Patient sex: M
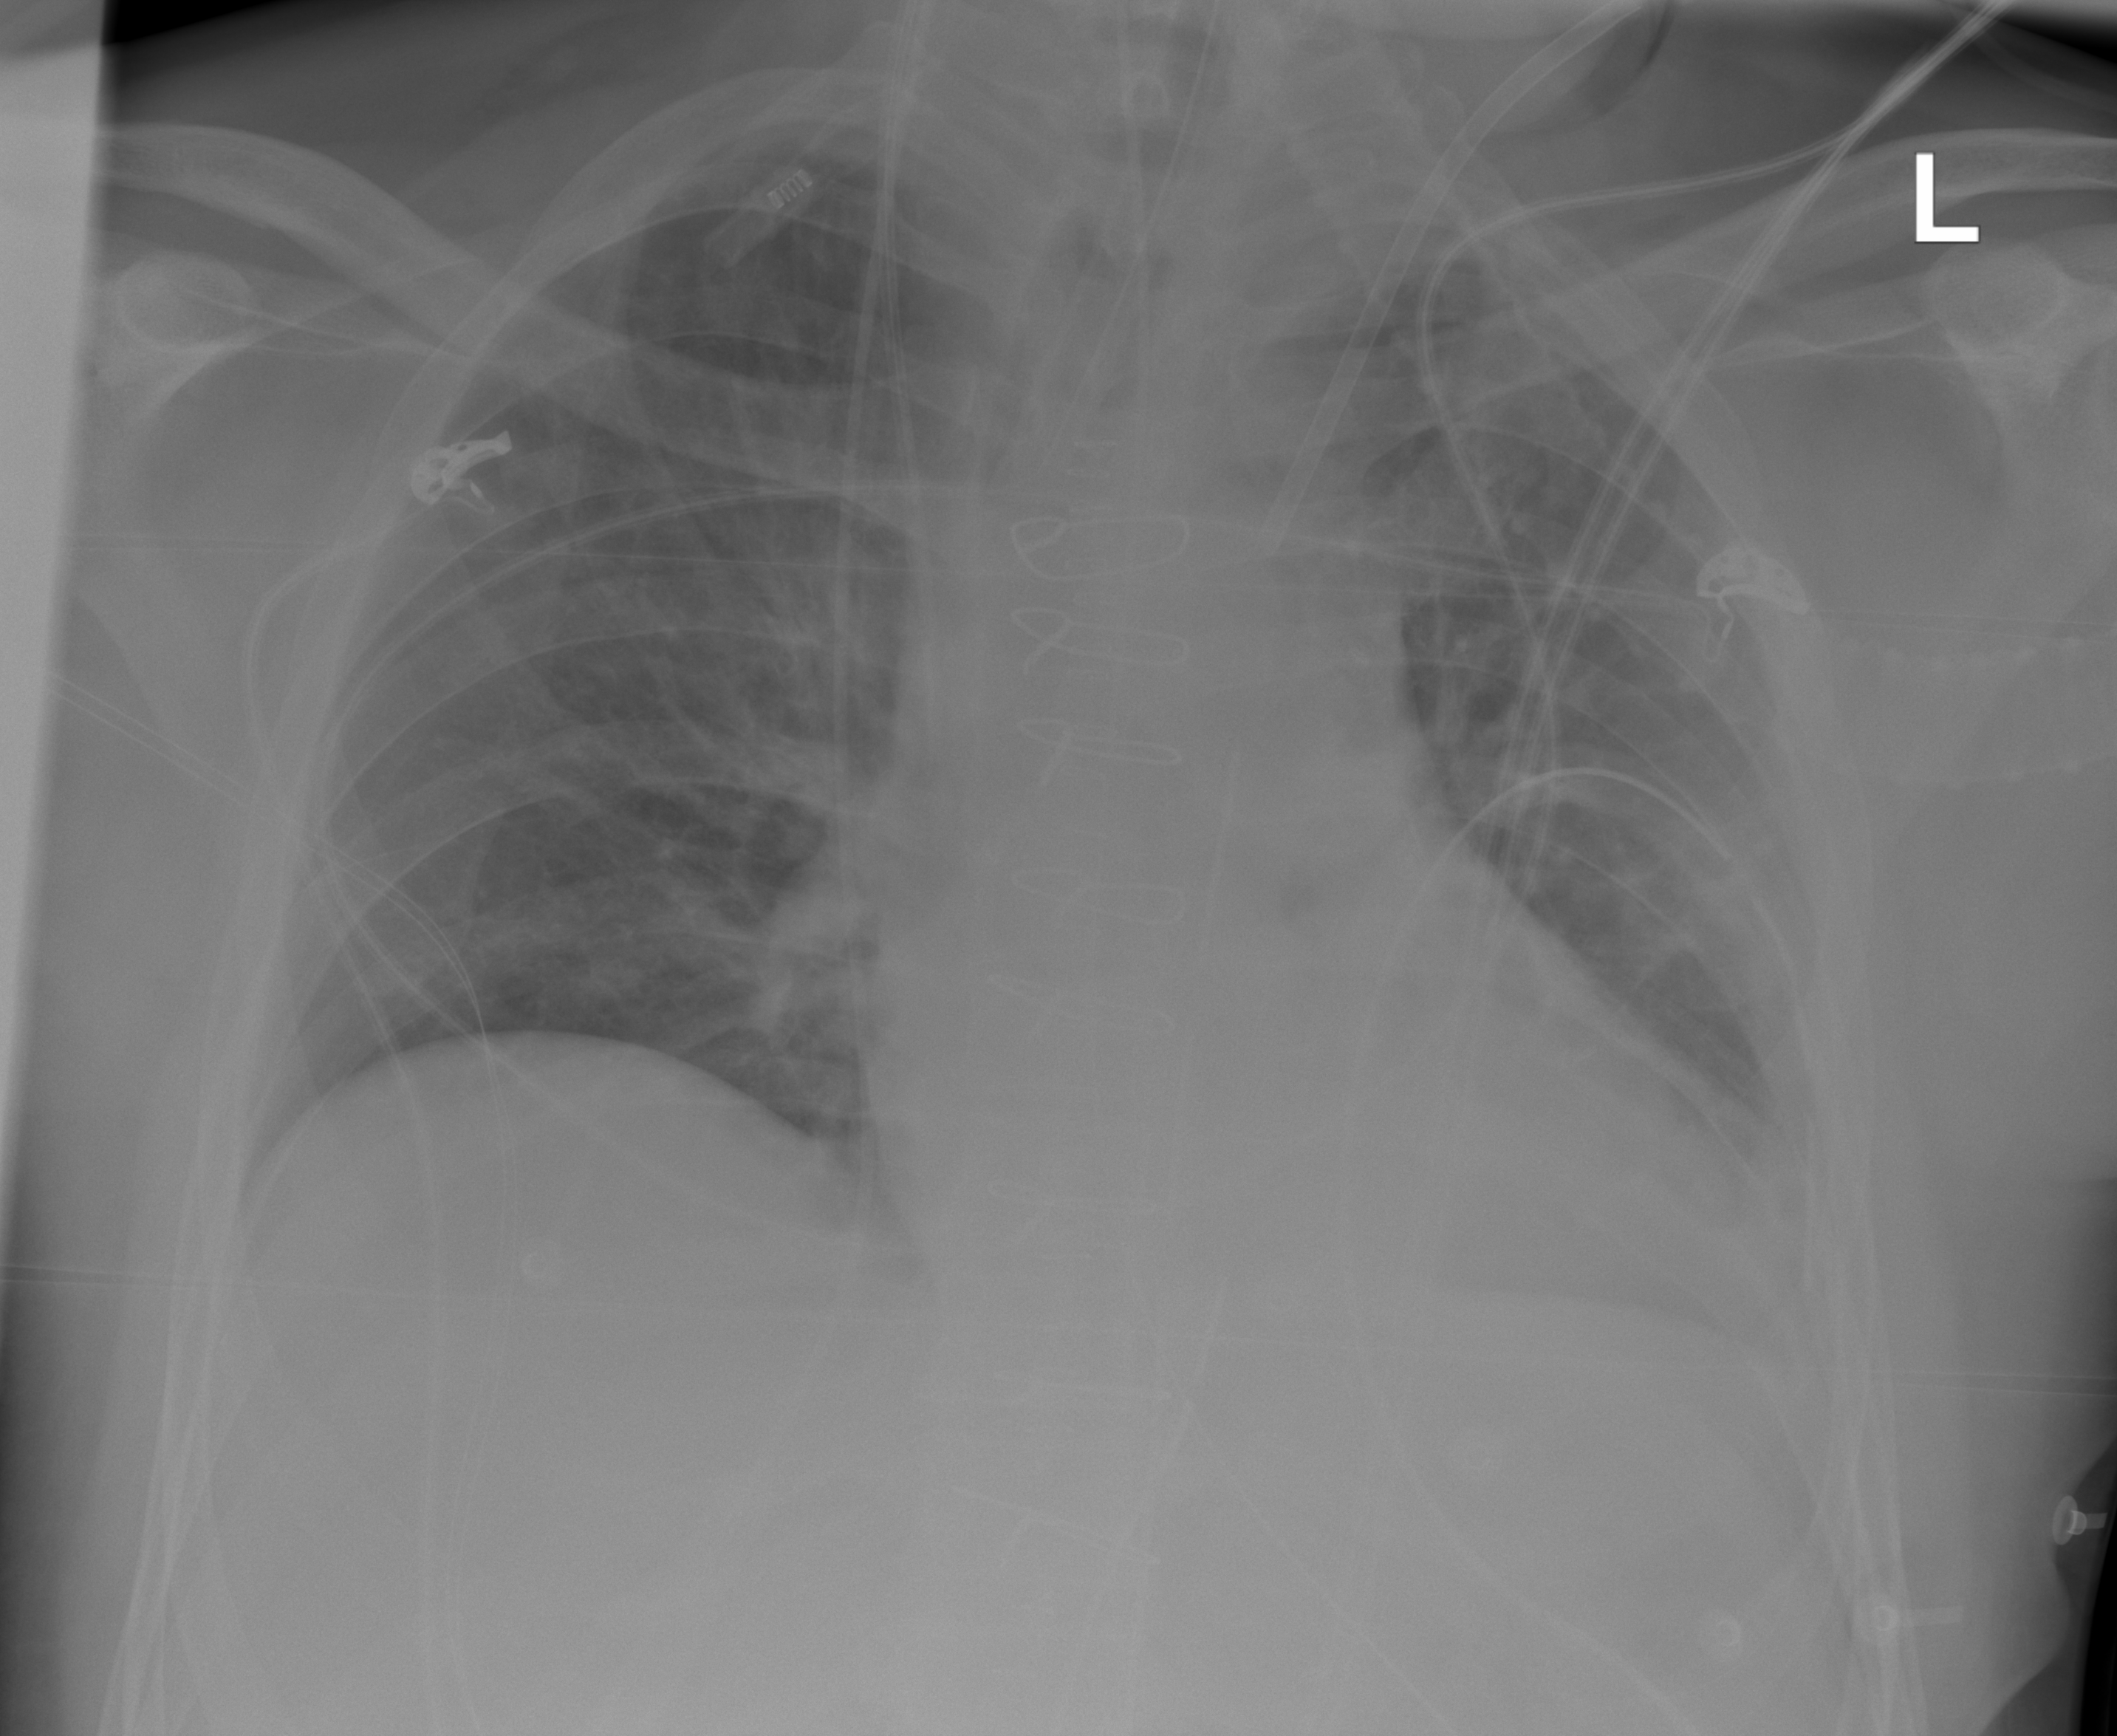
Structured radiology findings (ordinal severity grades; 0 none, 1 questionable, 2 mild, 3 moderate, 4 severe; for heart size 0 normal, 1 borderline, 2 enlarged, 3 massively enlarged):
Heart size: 2
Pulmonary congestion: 2
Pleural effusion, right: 0
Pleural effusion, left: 2
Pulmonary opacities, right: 0
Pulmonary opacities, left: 0
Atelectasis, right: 0
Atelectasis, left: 0